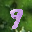
Label: 9